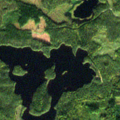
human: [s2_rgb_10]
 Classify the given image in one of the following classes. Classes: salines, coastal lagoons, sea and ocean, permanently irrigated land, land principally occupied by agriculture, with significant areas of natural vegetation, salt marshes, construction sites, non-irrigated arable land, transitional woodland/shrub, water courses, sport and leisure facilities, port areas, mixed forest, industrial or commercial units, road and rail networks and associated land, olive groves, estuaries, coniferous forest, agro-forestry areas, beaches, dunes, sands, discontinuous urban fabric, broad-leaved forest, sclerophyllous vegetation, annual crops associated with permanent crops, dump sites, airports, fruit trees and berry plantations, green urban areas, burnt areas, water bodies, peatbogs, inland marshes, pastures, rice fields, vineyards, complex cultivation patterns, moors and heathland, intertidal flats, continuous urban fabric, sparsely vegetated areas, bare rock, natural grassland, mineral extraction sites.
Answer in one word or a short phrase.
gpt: coniferous forest, transitional woodland/shrub, water bodies